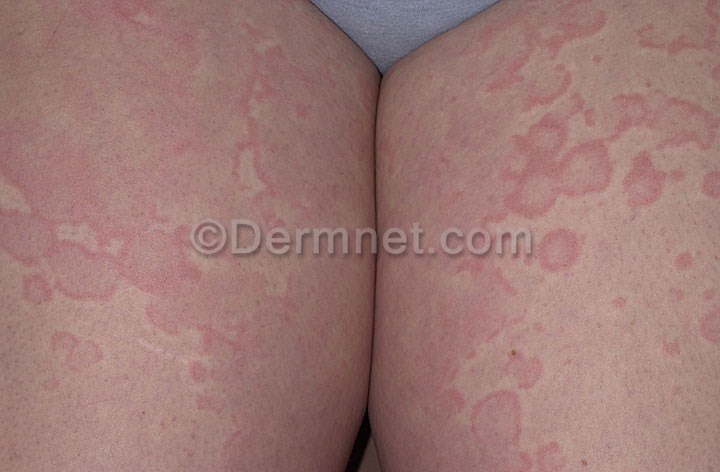
Disease: Urticaria Hives